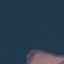
Land use / land cover class: SeaLake